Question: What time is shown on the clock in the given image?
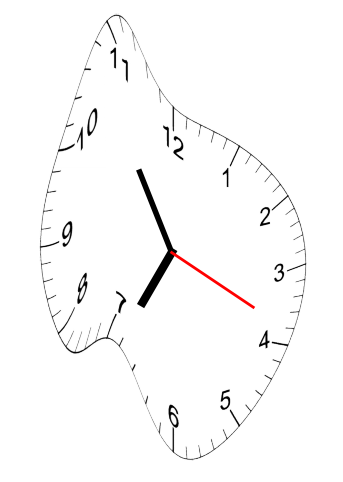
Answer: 06:54:19